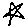
Label: star